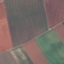
Label: AnnualCrop